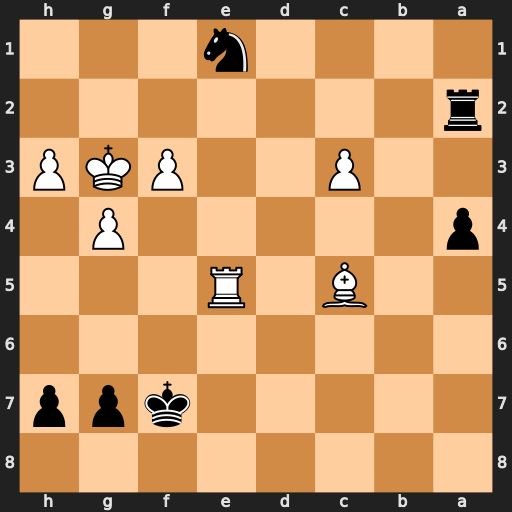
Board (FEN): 8/5kpp/8/2B1R3/p5P1/2P2PKP/r7/4n3
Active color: b
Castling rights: -
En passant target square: -
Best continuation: Rg2+ Kf4 Nd3+